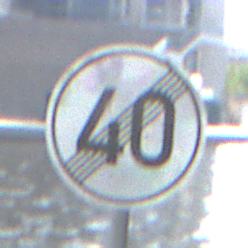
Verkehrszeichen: EndeGeschwindigkeit40
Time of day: MorningAfternoon
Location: Outdoor (Urban)
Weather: PartlyCloudy
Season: NotSpecified
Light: Natural